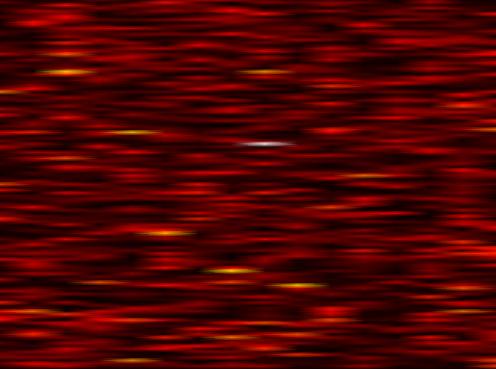
Label: FBMC